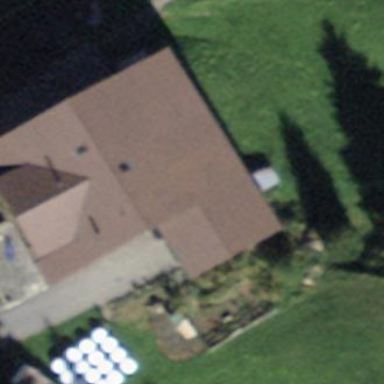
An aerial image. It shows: Farm building.